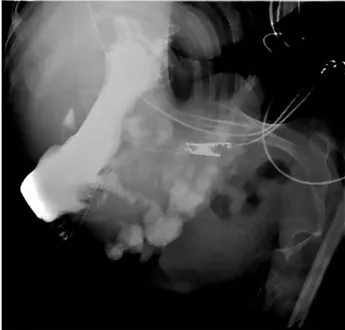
Fluoroscopy. (A,B) The upper gastrointestinal tract did not reveal any obvious abnormal findings, and the C-loop was also formed normally.
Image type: radiology (x_ray)